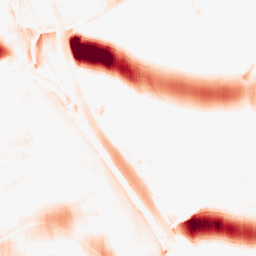
Category: morphological
Decomposition family: morphological_ellipse
Decomposition parameters: operation: opening
width: 50
height: 10
Upsampling method: lanczos
Upsampling parameters: scale: 4
Upsampling scale: 4